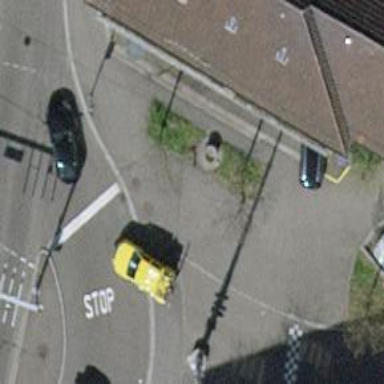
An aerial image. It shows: Kerb serving as barrier.